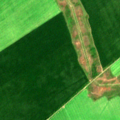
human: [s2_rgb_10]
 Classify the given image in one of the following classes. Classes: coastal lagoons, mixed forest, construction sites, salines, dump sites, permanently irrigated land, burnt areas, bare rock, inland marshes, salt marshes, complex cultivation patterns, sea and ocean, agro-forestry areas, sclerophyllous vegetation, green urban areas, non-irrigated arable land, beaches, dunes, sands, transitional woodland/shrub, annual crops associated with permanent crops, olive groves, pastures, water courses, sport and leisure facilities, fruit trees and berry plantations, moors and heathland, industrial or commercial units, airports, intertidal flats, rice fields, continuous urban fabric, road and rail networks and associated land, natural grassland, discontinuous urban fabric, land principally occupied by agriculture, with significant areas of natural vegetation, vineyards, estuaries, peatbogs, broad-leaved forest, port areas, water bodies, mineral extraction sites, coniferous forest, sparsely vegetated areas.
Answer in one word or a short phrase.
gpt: non-irrigated arable land, natural grassland